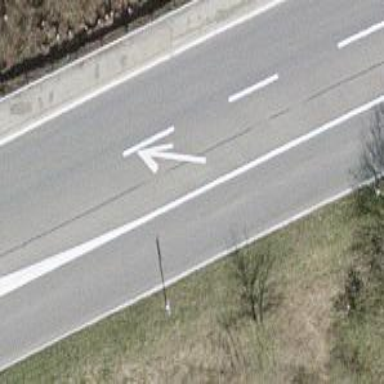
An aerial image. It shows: Asphalt road classified as primary highway.